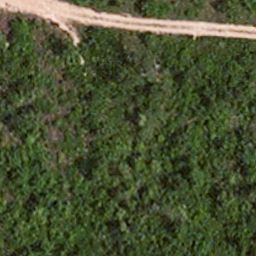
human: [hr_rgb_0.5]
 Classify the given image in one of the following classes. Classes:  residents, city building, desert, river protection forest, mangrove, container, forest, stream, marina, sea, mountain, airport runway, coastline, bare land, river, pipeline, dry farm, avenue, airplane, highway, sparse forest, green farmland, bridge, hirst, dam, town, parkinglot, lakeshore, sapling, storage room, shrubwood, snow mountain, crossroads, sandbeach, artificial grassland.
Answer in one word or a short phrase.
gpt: avenue